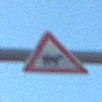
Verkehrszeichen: ViehtriebLinks
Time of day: MorningAfternoon
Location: Outdoor (Nature)
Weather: Clear
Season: NotSpecified
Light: Natural